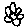
Label: flower